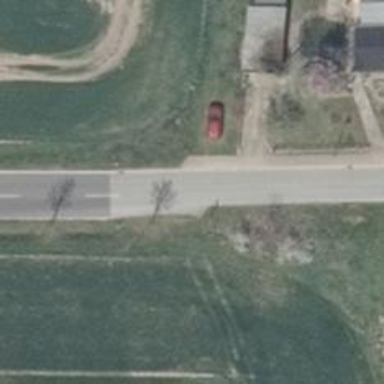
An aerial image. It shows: Tertiary road.